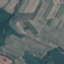
Land use / land cover class: PermanentCrop